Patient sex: M
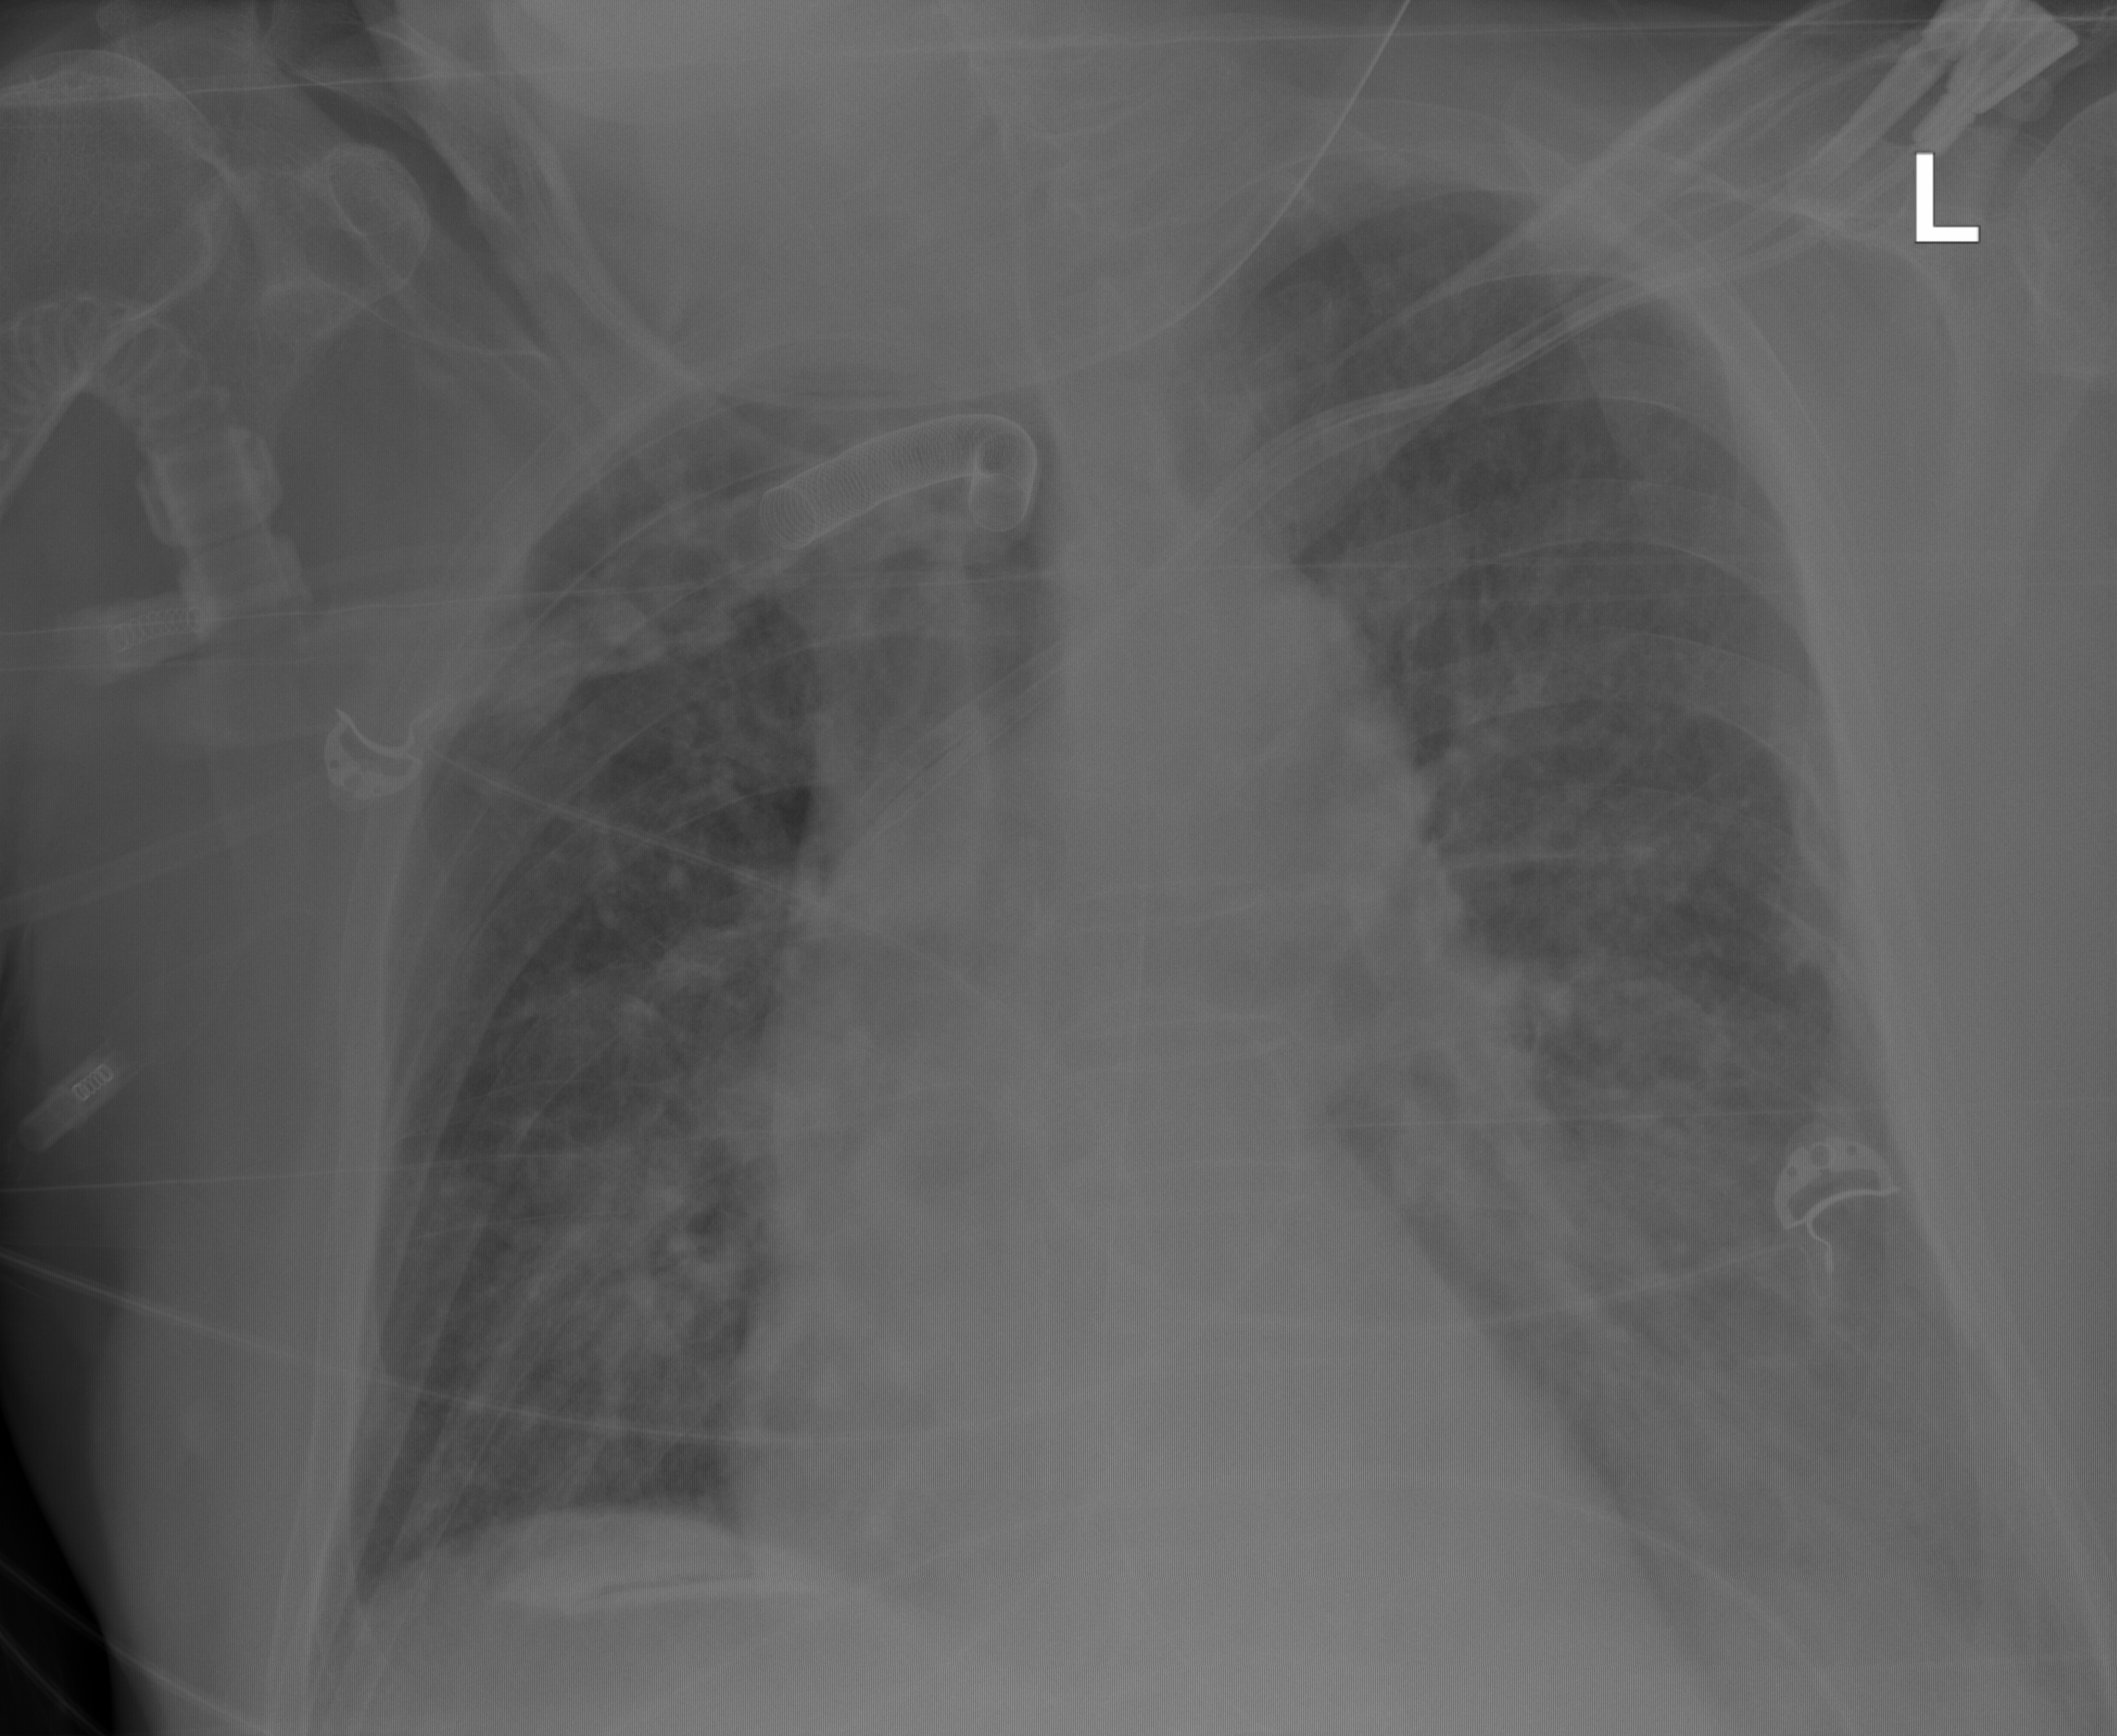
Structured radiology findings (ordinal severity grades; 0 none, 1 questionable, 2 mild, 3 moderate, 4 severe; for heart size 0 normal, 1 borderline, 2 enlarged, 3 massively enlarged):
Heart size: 2
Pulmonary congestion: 2
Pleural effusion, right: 0
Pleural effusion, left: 2
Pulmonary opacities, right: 3
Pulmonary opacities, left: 3
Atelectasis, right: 0
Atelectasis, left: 2